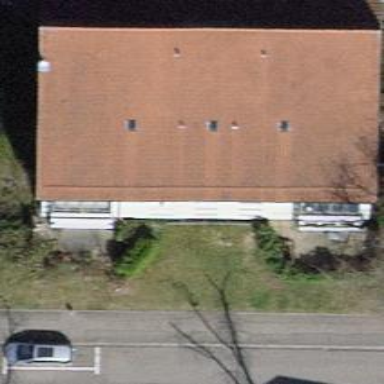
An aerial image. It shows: Building with tiled roof.